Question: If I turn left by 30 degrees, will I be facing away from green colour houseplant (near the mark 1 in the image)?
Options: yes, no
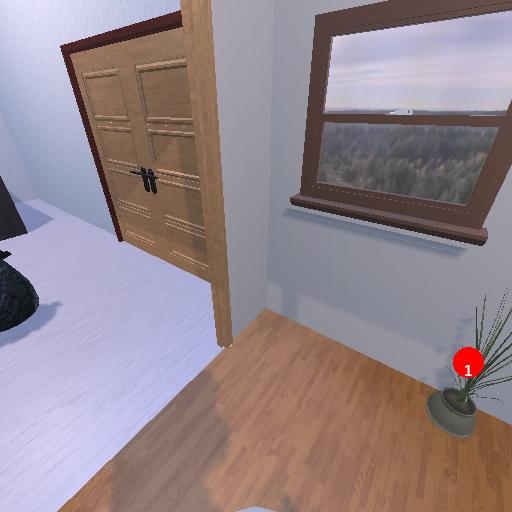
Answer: yes